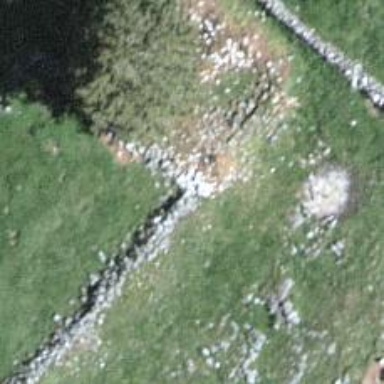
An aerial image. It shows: Wall made of dry stone.